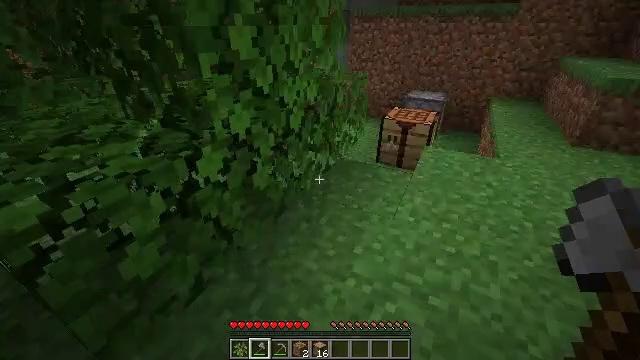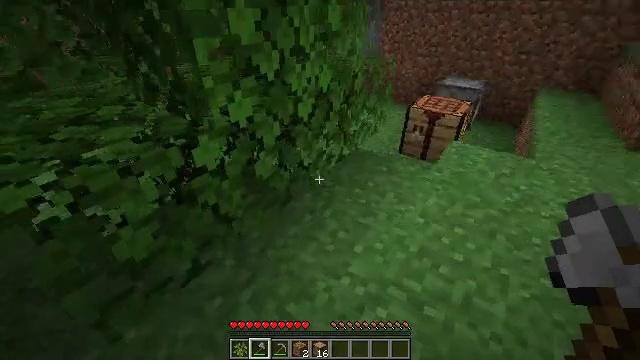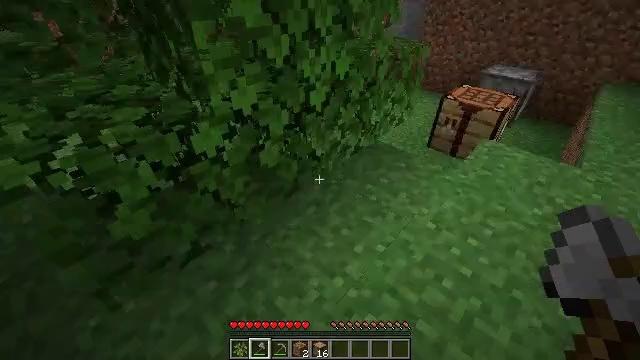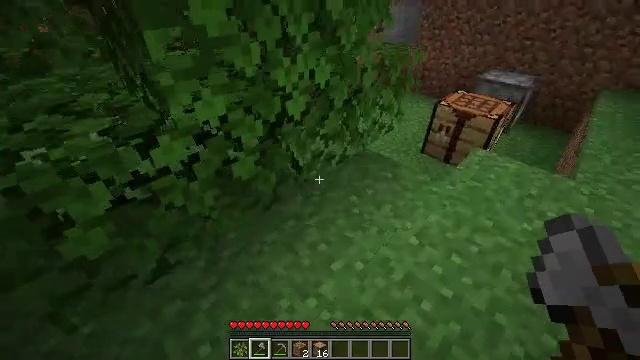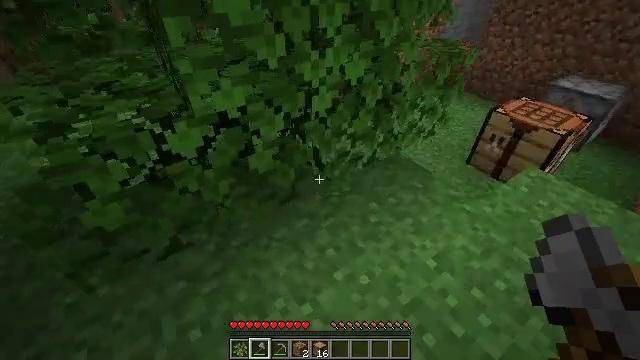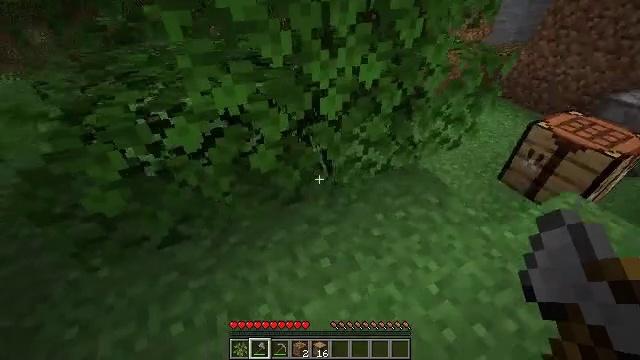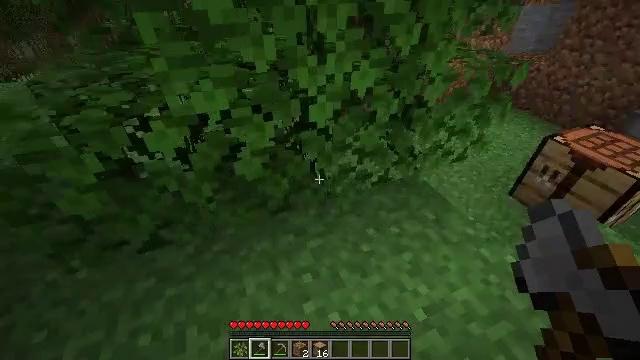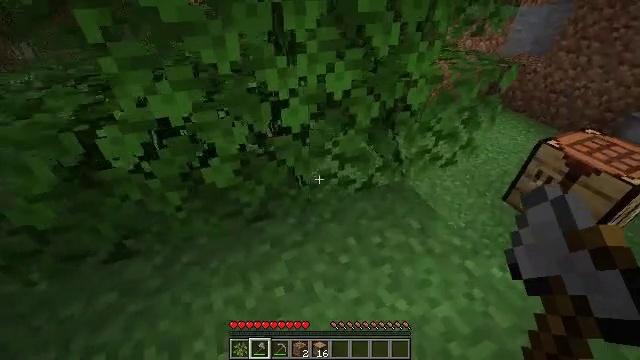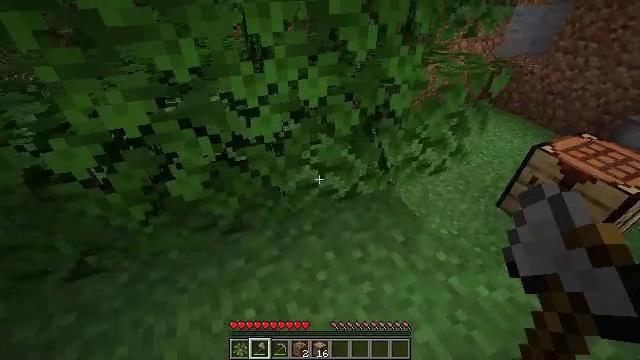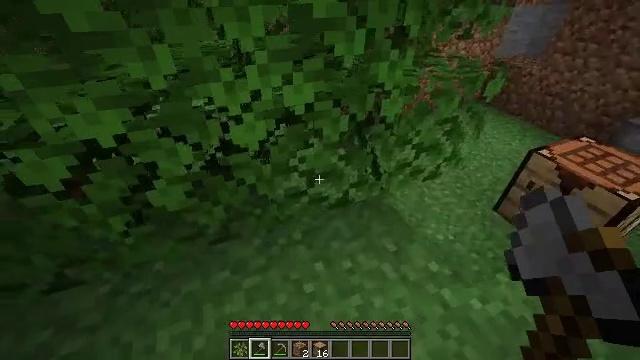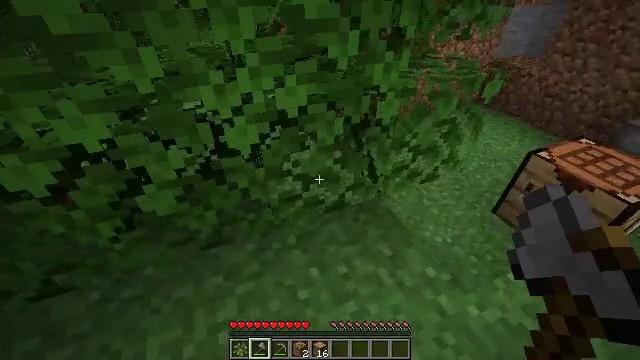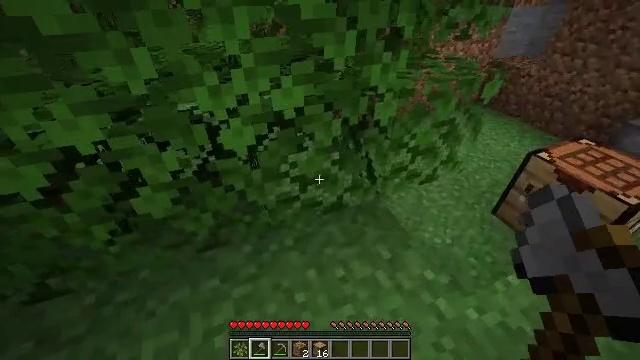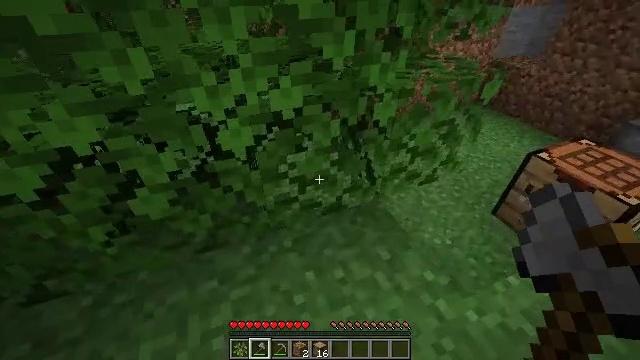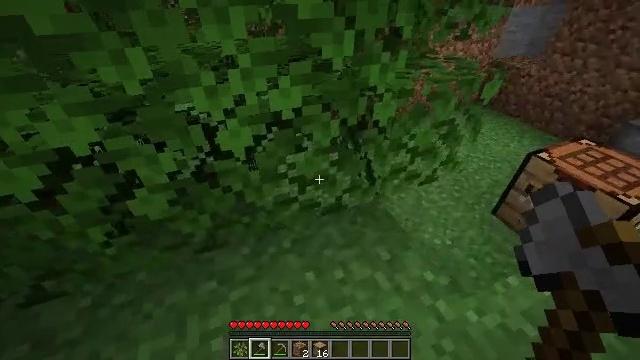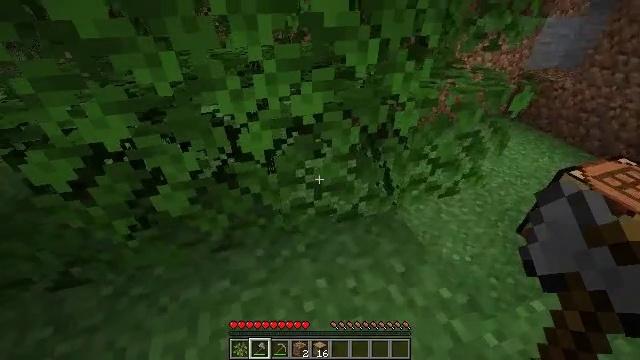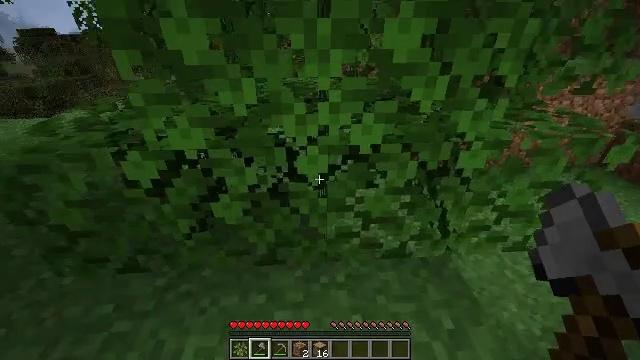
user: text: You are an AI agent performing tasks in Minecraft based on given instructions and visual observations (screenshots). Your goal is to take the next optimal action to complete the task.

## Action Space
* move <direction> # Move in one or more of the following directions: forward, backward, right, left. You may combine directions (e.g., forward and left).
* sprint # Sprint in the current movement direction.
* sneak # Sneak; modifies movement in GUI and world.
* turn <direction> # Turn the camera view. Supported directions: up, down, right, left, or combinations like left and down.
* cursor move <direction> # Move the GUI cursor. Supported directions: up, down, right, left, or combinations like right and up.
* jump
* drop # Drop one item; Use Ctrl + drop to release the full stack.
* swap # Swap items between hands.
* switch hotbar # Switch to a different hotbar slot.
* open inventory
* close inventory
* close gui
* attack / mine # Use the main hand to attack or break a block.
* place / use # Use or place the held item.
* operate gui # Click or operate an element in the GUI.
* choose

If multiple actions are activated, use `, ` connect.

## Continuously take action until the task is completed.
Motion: motion action
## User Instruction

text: Trim the tree by mining oak leaves.
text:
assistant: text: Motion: move forward and move right, turn left and down
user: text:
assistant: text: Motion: move forward and move right, turn left and down
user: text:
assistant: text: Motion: move forward and move right
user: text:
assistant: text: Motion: move forward and move right, turn left and down
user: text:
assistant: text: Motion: move forward and move right, turn left
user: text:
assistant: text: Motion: move forward and move right, turn left
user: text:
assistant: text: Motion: move forward and move right
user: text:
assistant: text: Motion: no_op
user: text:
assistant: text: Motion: no_op
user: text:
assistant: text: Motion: no_op
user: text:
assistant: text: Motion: no_op
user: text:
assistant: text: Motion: no_op
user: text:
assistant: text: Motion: no_op
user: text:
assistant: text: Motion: turn left and up
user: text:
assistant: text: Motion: turn left and up
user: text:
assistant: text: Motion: turn right and down
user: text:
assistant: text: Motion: turn left
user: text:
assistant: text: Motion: turn left, attack / mine
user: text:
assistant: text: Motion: attack / mine
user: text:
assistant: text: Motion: attack / mine
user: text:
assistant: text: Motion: attack / mine
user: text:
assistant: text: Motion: attack / mine
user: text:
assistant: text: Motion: attack / mine
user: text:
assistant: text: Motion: attack / mine
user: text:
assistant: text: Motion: attack / mine
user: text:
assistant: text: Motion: attack / mine
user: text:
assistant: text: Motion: attack / mine
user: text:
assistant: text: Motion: attack / mine
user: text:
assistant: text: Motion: attack / mine
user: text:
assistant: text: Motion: attack / mine